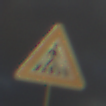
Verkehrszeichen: FussgaengerueberwegLinks
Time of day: SunriseSunset
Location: Outdoor (Nature)
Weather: PartlyCloudy
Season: NotSpecified
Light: Natural